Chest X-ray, PA view. Patient: 21 years old, sex M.
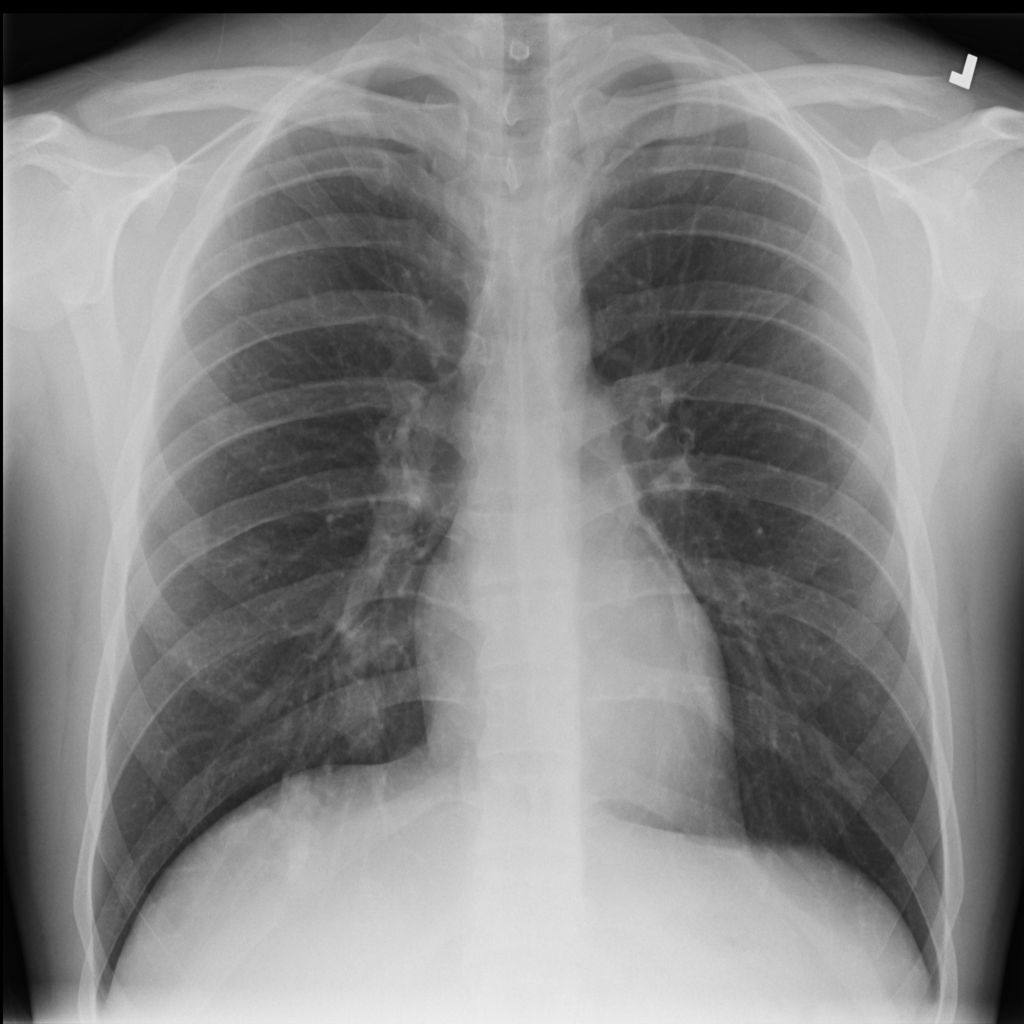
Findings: Nodule